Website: home-depot
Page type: payment
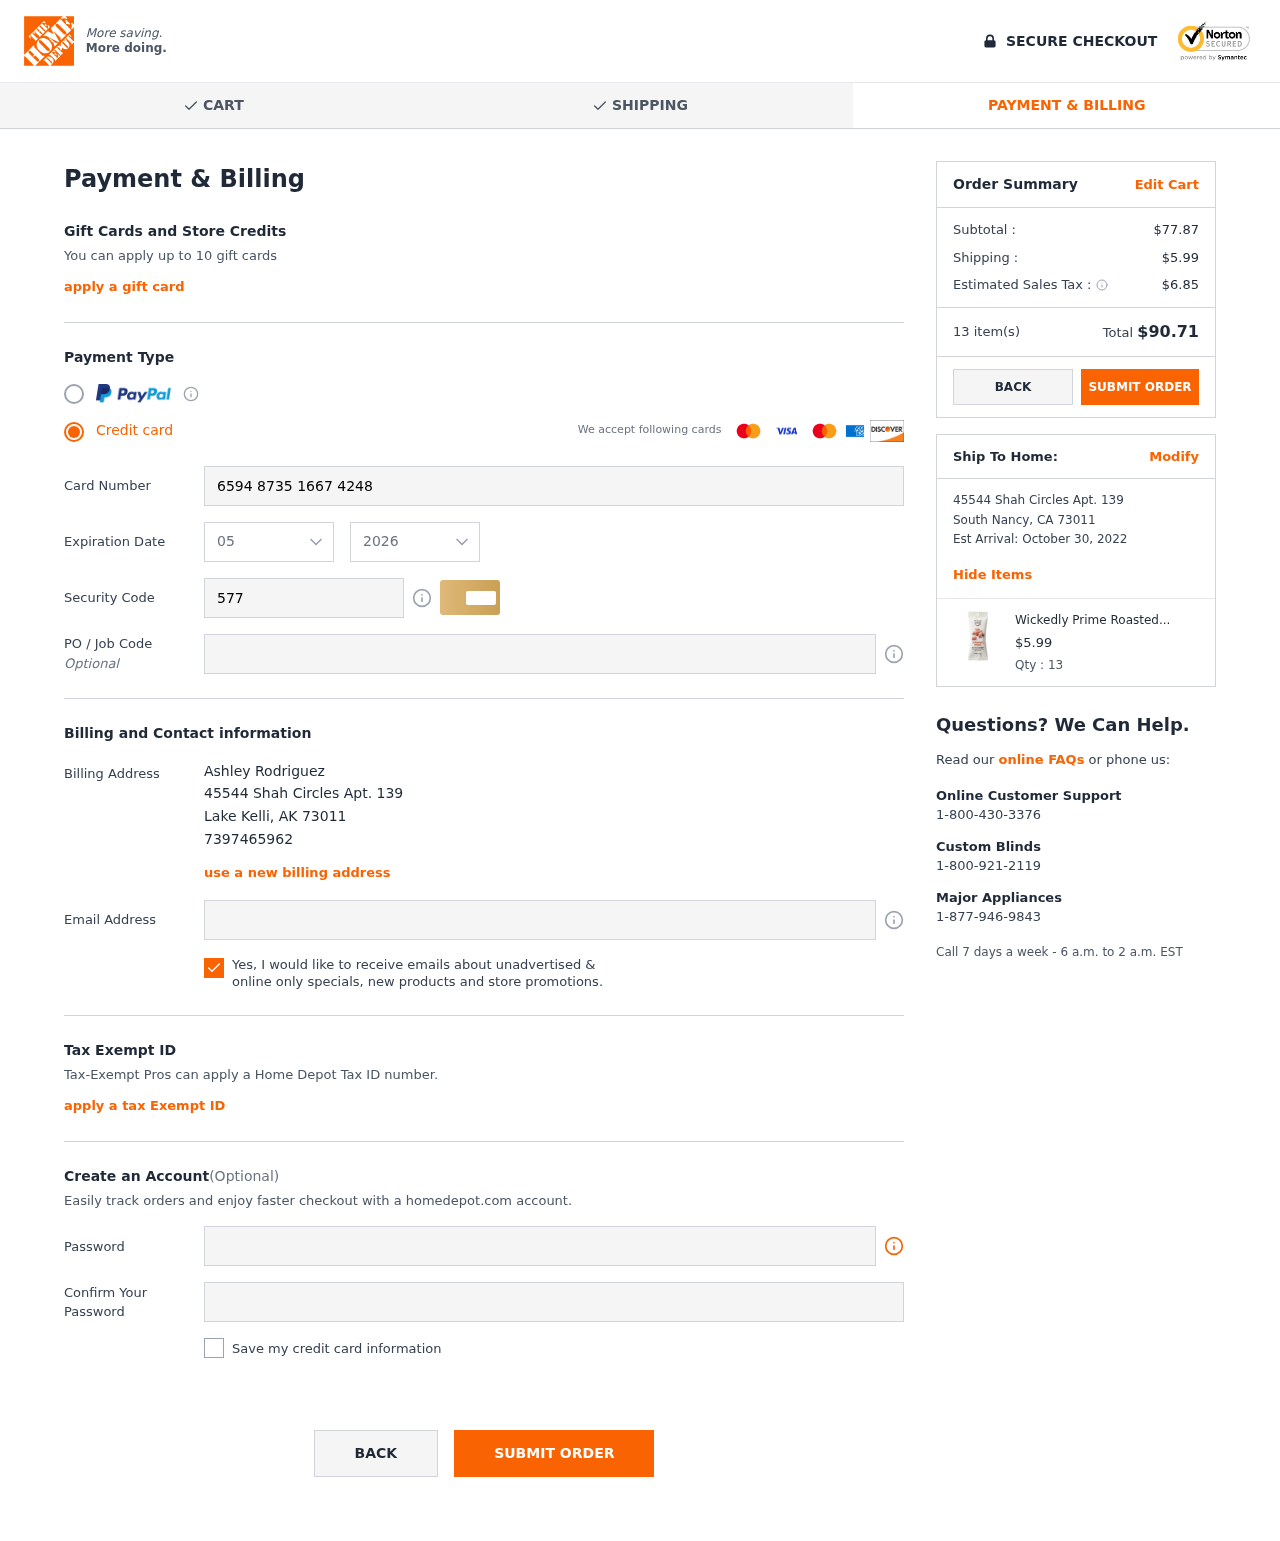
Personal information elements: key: PII_CARD_CVV
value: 577
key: PII_CARD_EXPIRY_MONTH
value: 05
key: PII_CARD_EXPIRY_YEAR
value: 26
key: PII_CARD_NUMBER
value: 6594 8735 1667 4248
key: PII_CITY
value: Lake Kelli
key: PII_CITY2
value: South Nancy
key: PII_EMAIL
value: arodriguez@gmail.com
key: PII_FULLNAME
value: Ashley Rodriguez
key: PII_PHONE
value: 7397465962
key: PII_POSTCODE
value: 73011
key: PII_POSTCODE2
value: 73011
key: PII_STATE_ABBR
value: AK
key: PII_STATE_ABBR2
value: CA
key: PII_STREET
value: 45544 Shah Circles Apt. 139
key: PII_STREET2
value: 45544 Shah Circles Apt. 139
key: PII_POSTCODE_FULL
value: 73011
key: PII_POSTCODE_NUMERIC
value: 73011
Product elements: key: PRODUCT1_NAME
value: Wickedly Prime Roasted Almonds, Cinnamon-Sugar, Snack Pack, 1.5 Ounce (Pack of 15)
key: PRODUCT1_PRICE
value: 5.99
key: PRODUCT1_QUANTITY
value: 13
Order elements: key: ORDER_SUBTOTAL
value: $77.87
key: ORDER_SHIPPING_COST
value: $5.99
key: ORDER_TAX
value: $6.85
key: ORDER_NUM_ITEMS
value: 13 item(s)
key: ORDER_TOTAL
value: $90.71
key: ORDER_DELIVERY_DATE
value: October 30, 2022